Interaction volume radius: 5 \u00c5
Interaction volume height: 20 \u00c5
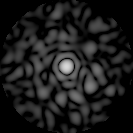
Disorder parameter: 0.8154